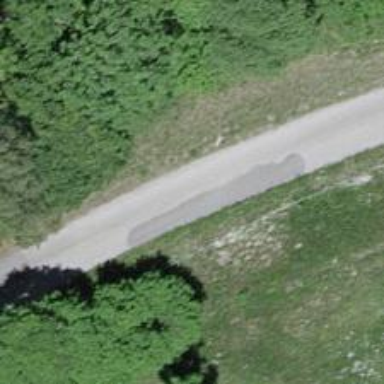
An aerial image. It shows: Tertiary road.